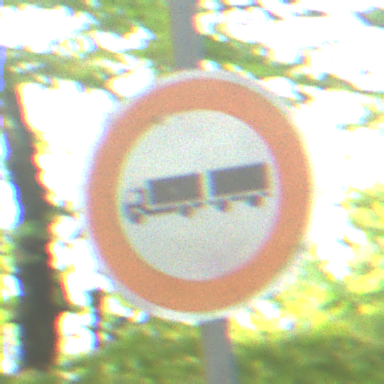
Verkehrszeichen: VerbotLastkraftwagenMitAnhaenger
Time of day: MorningAfternoon
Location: Outdoor (RoadRail)
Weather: Clear
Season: NotSpecified
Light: Natural